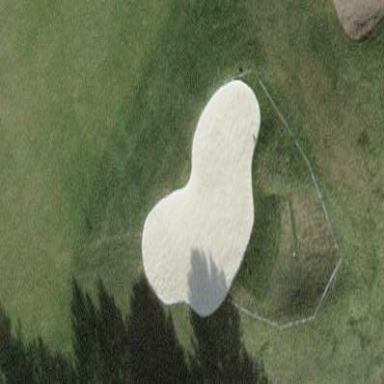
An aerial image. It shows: Golf bunker filled with sandy terrain.